Question: I'm trying to launch FreeBSD releases since 6.0 and never in virtual machines, using 'qemu-2.0.0+dfsg-2ubuntu1.10' (qemu-kvm) and 'virt-manager-1:1.1.0-1~getdeb3'.
All releases under 8.4 (and also 9.0) runs fine with the same settings of vm, but I can't launch 8.4+ (9.1+): they go into loop just after some seconds after boot starts. The error message during boot loop is:
'''
Fatal trap 12: page fault while in kernel mode
...
fault code = supervisor read data, page not present
'''

I know, that 8.4 brings a lot of virtio stuff in the FreeBSD kernel. Theoretically it should make working into VM easier, but I just can't figure out what is the problem with my environment.
How make my FreeBSD 8.4 working into qemu-kvm?
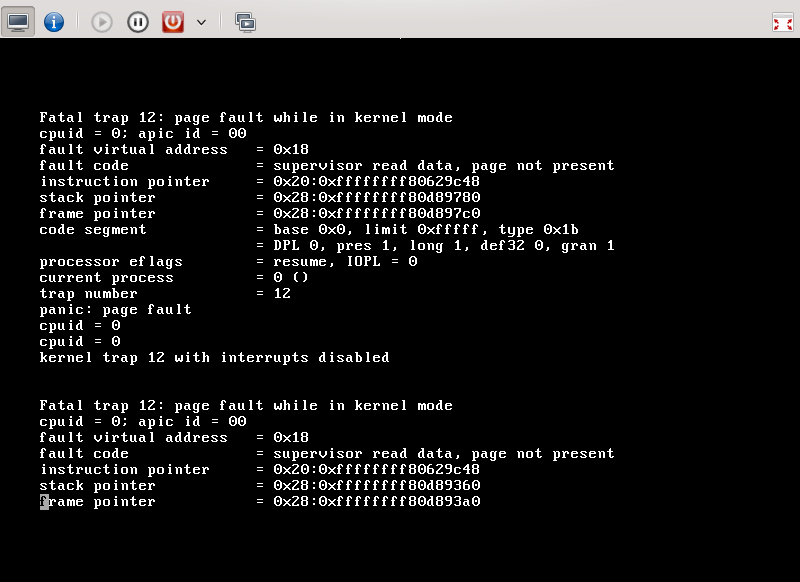
Answer: The reason is in model of virtualized CPU. Changing processor model from "Hypervisor Default" to "KVM64" in 'virt-manager' GUI solves this problem.